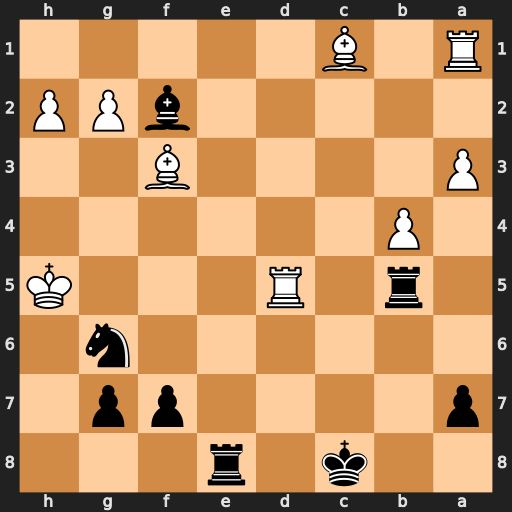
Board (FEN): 2k1r3/p4pp1/6n1/1r1R3K/1P6/P4B2/5bPP/R1B5
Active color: b
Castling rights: -
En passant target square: -
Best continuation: Rxd5+ Bxd5 Re5+